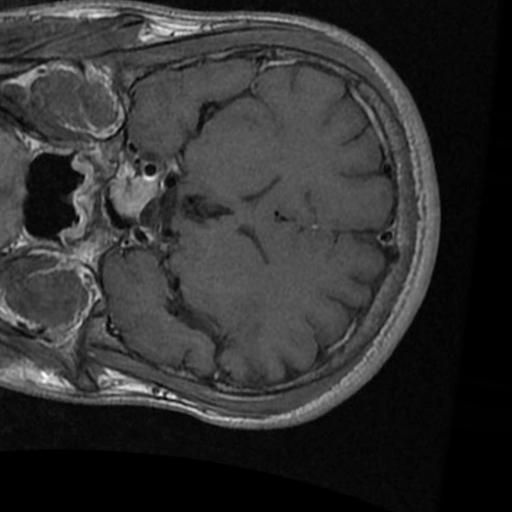
Label: brain_tumor